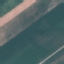
Label: AnnualCrop